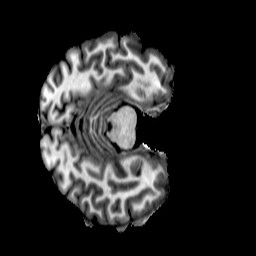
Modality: T1w
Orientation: axial
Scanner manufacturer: ge
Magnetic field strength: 3 T
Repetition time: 0.00766 s
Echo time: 0.003476 s